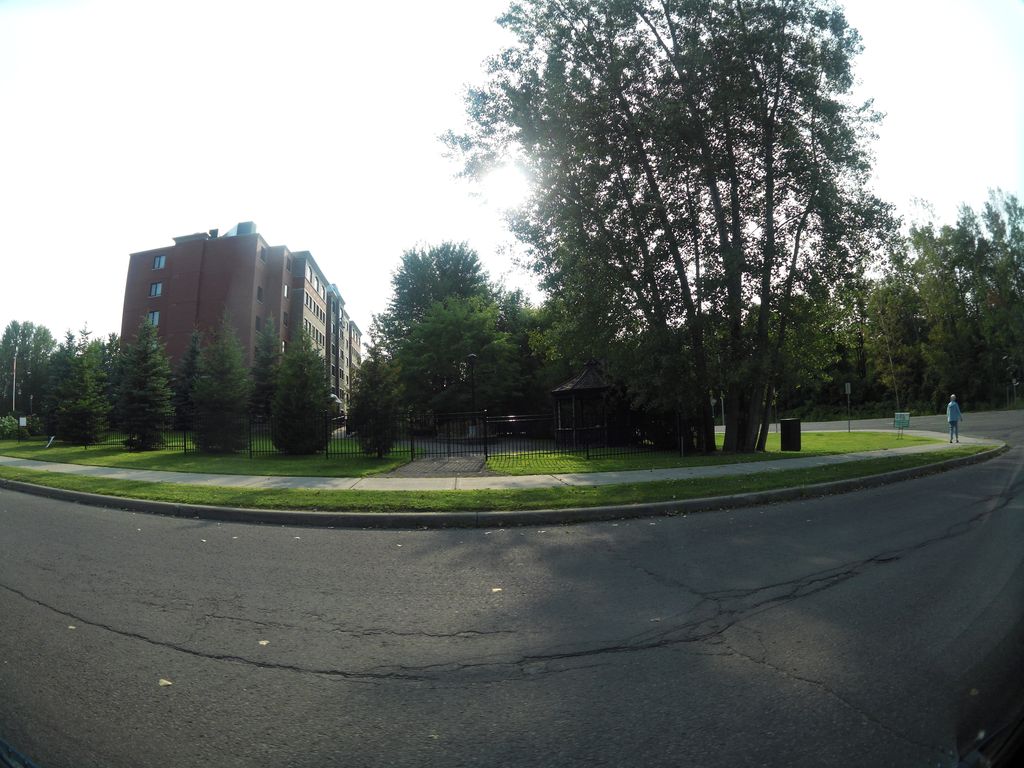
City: ottawa-gatineau